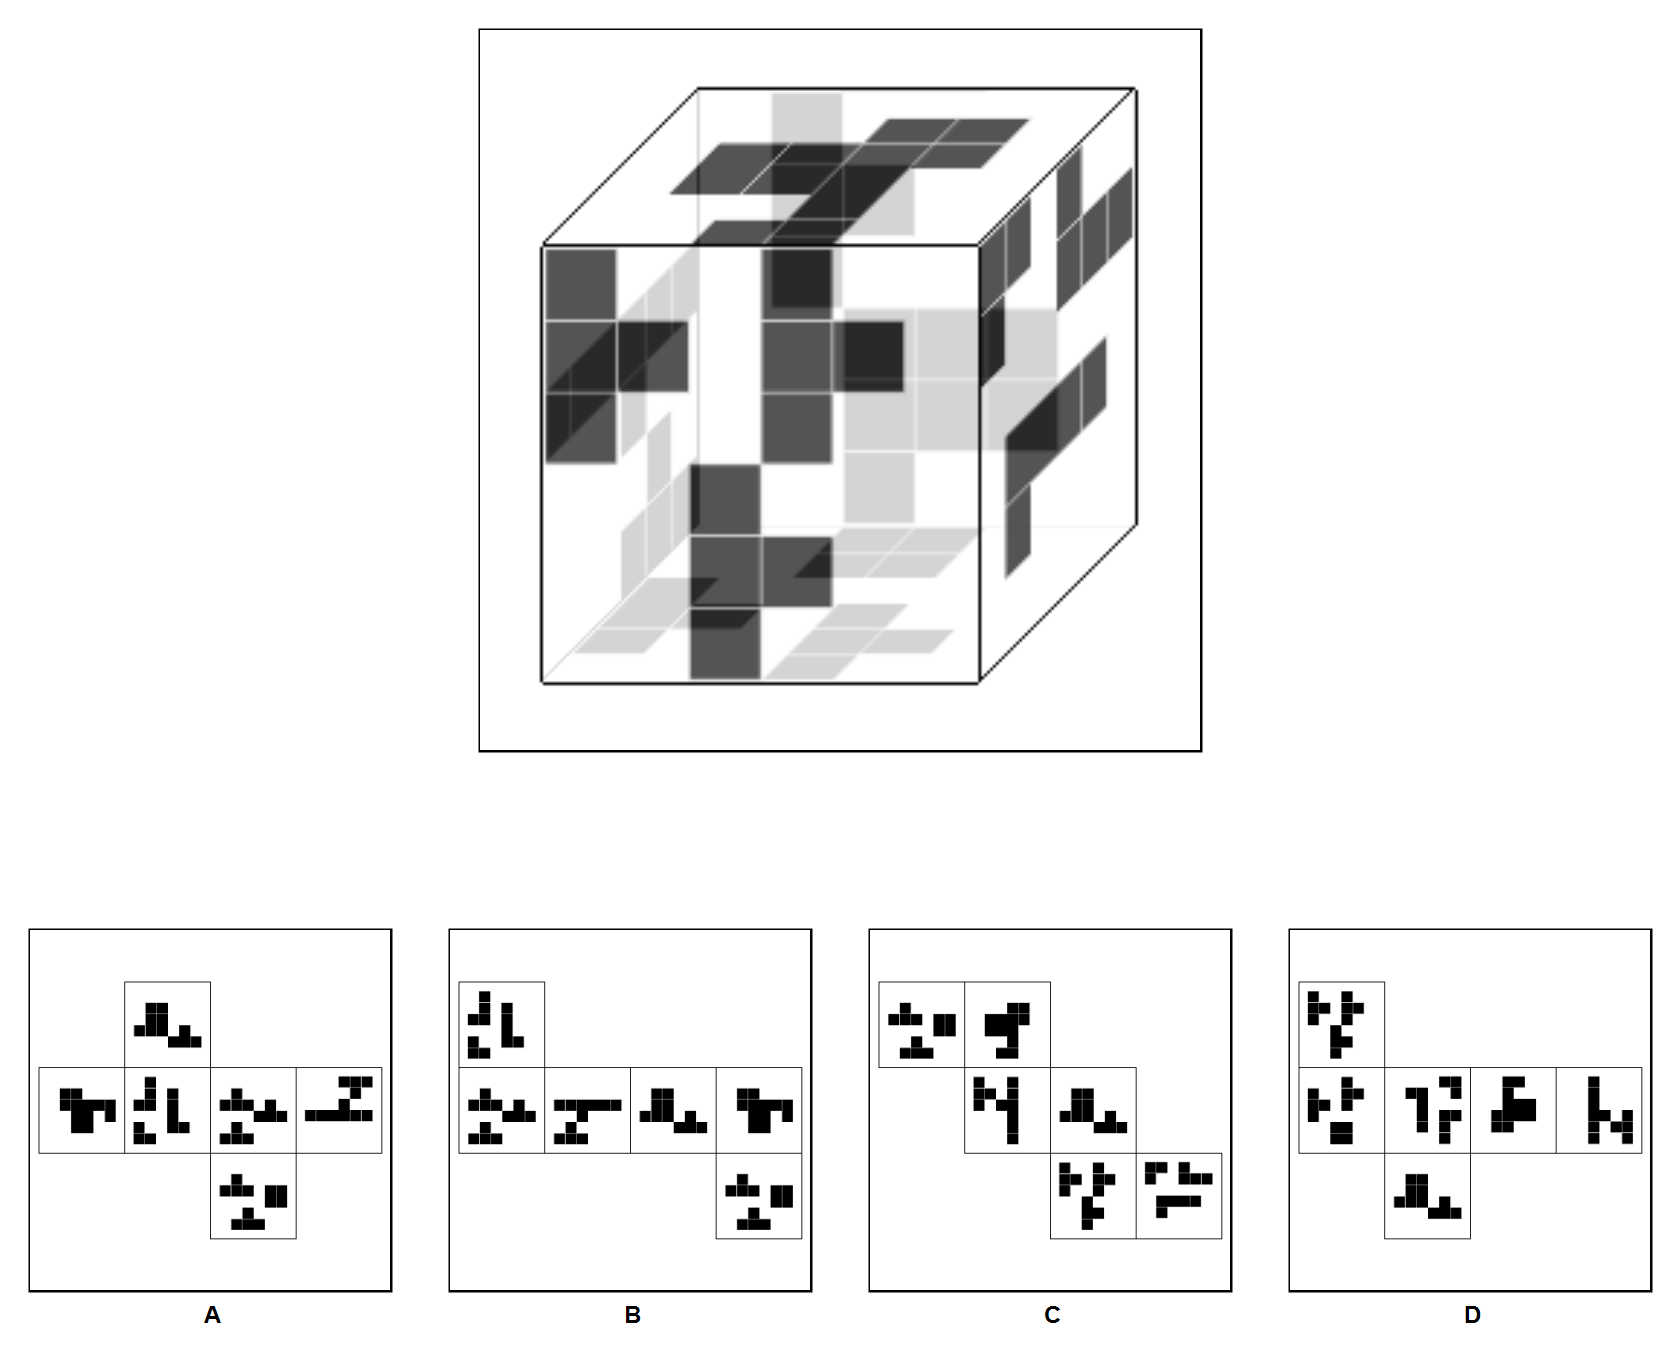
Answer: D